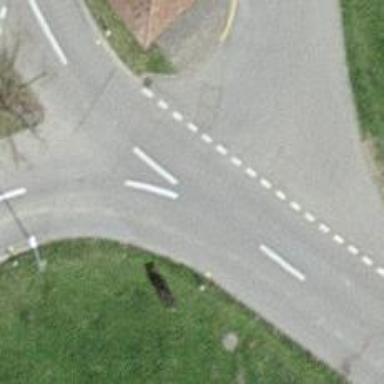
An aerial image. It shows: Asphalt road classified as tertiary.